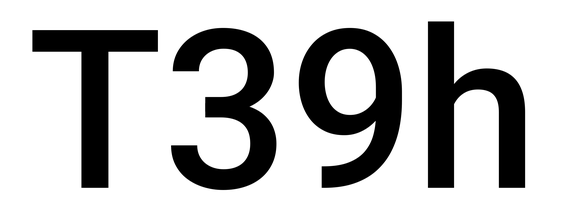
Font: Roboto_Medium